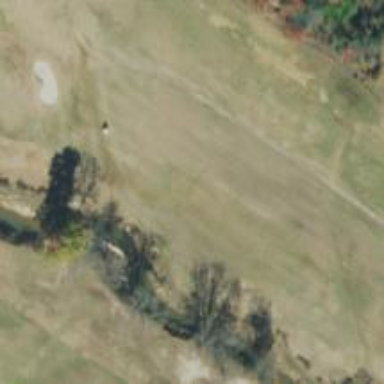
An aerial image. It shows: Golf hole.